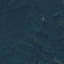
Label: Forest